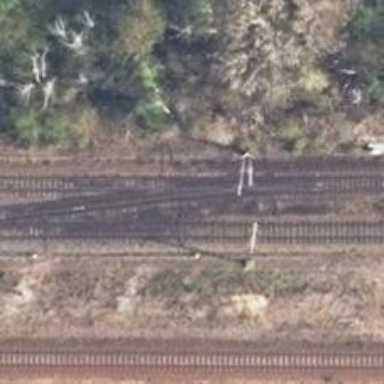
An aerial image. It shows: Railway track with contact lines for electrification.